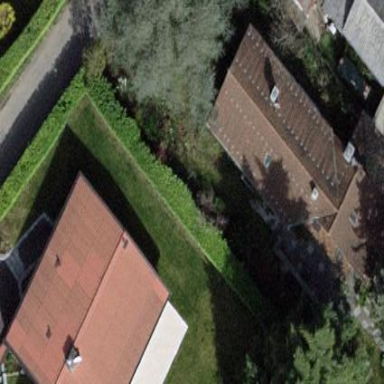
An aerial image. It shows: Garden enclosed by fence.